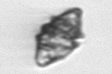
Label: Kryptoperidinium_triquetrum